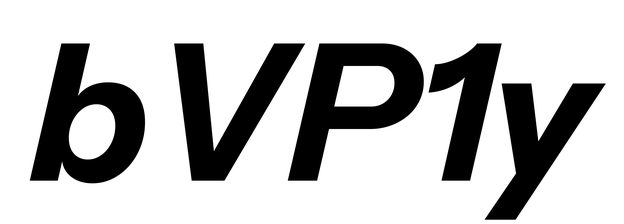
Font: InstrumentSans-Italic_Bold_Italic